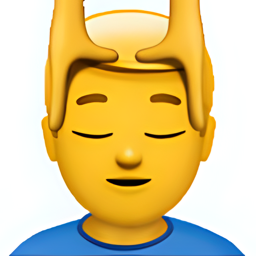
Name: man getting face massage
Emoji: 💆‍♂️
Group: People & Body
Sub-group: person-activity